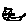
Label: cat